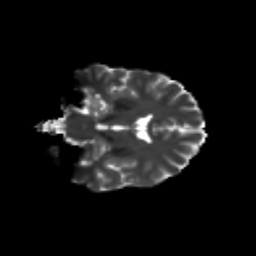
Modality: T2w
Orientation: coronal
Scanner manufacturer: siemens
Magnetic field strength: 3 T
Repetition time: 9.2 s
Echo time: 0.084 s